Question: Is there a way to remove the left+right+bottom border of a mx:Panel?
basically I want to have the right UI instead of the left one ( check the screenshot )

I know that the default spark Panel is able to do so, but I just need to use Flex 3.
Here is what I tried already :
- -
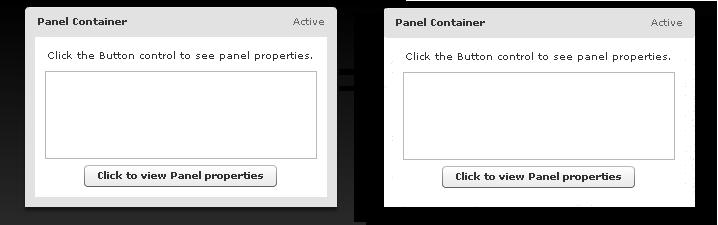
Answer: Specify the following styles for your panel:
'''
borderThicknessLeft: 0;
borderThicknessTop: 0;
borderThicknessBottom: 0;
borderThicknessRight: 0;
'''
There's quite useful <URL> when you stucked with styles.